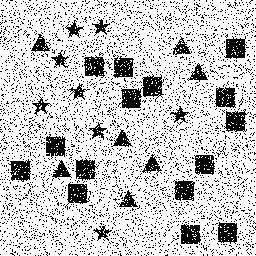
Squares: 15
Triangles: 7
Stars: 8
Total shapes: 30